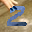
Label: 2